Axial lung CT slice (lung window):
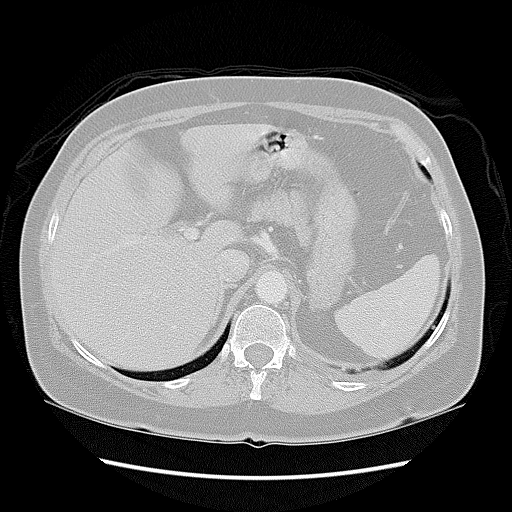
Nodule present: no